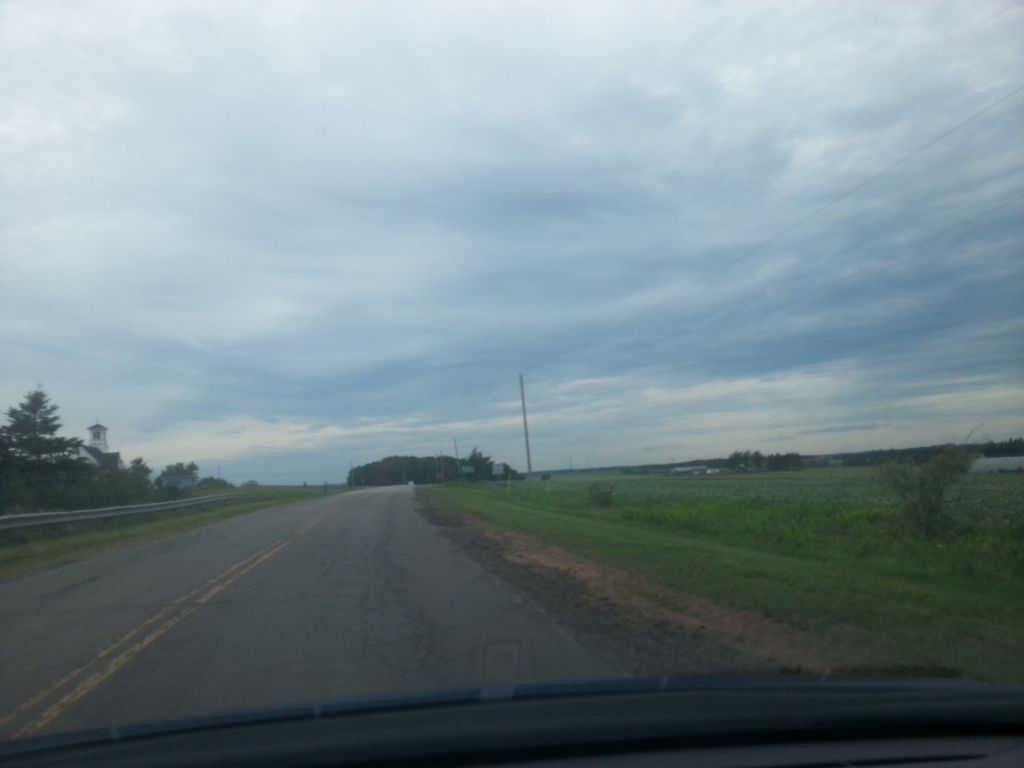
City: charlottetown